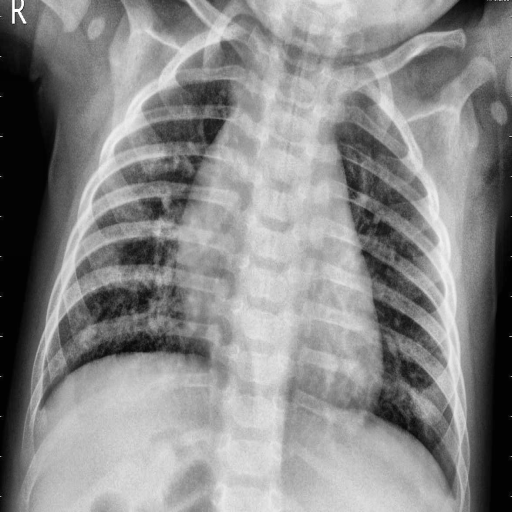
Finding: PNEUMONIA